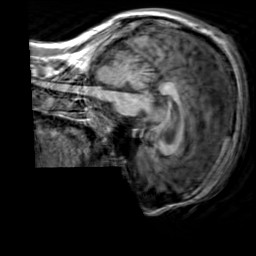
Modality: T1w
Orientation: sagittal
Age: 29
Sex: male
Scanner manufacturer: siemens
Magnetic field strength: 3 T
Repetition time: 2.3 s
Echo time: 0.00303 s